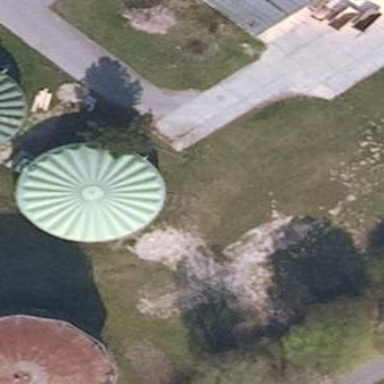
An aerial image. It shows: Building with storage tank.